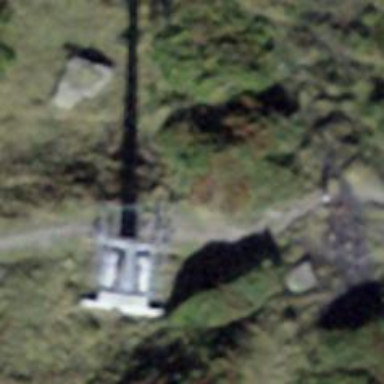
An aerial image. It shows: Pylon used for aerialway.